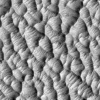
Atmospheric dust classification: not_dusty